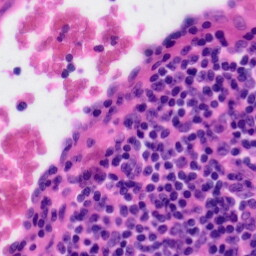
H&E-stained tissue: Tonsil